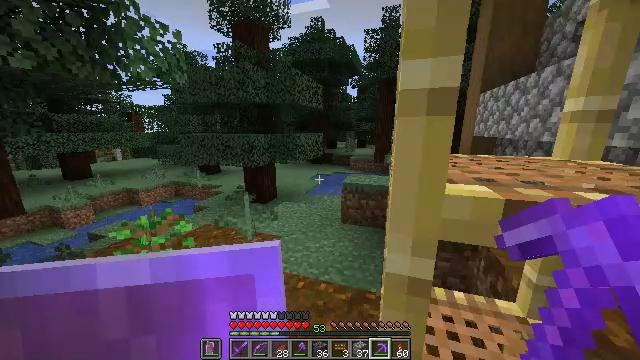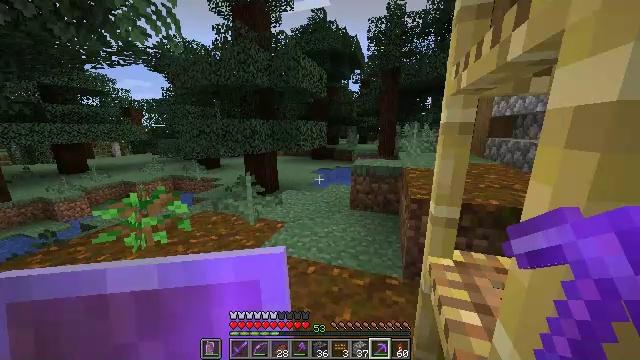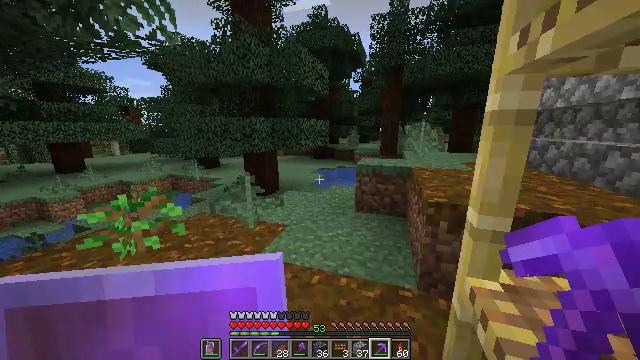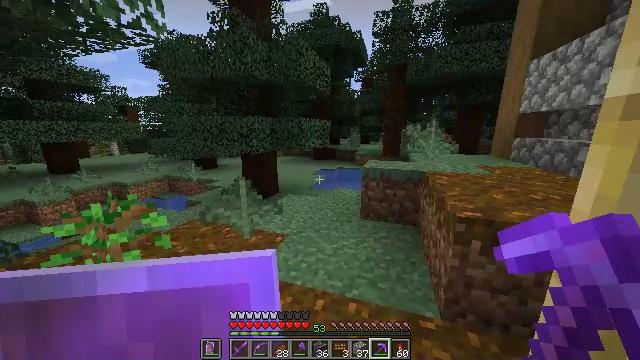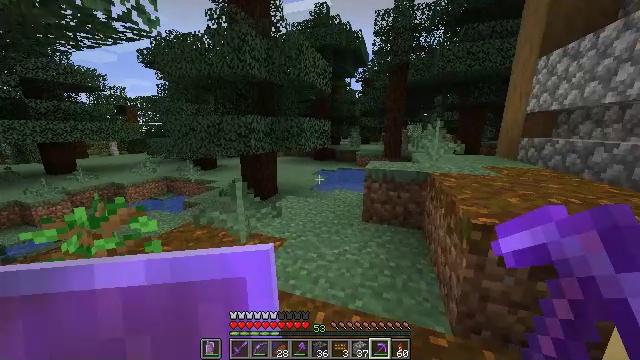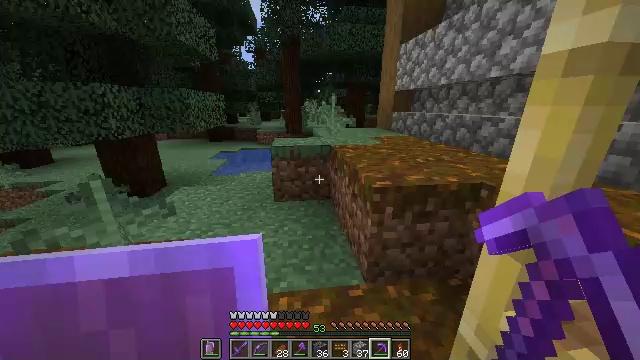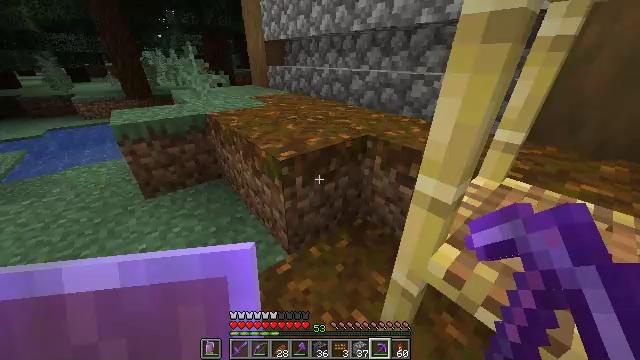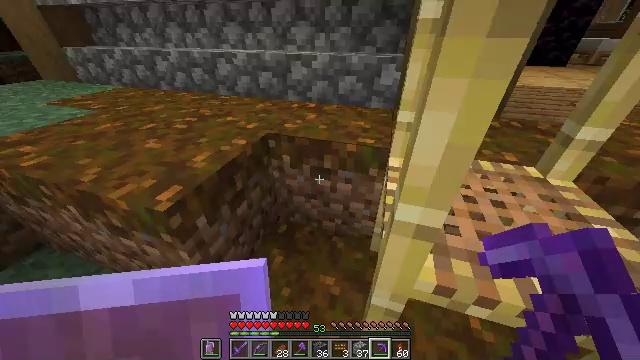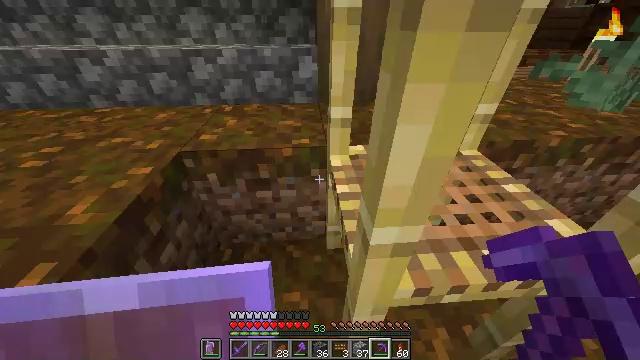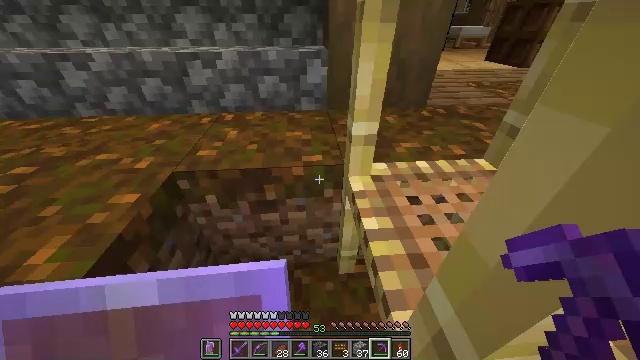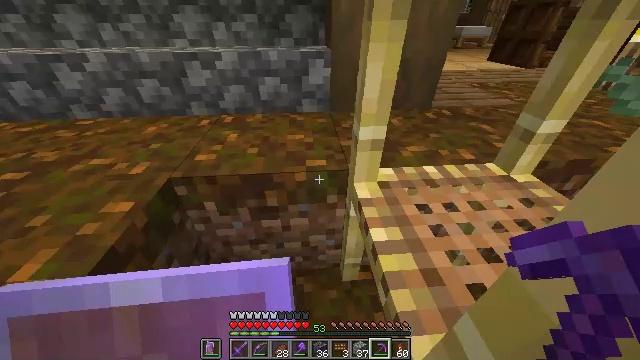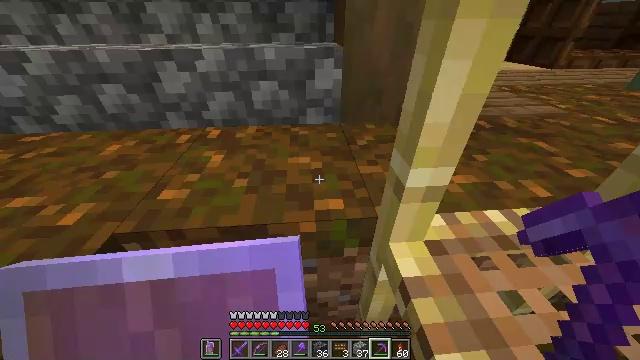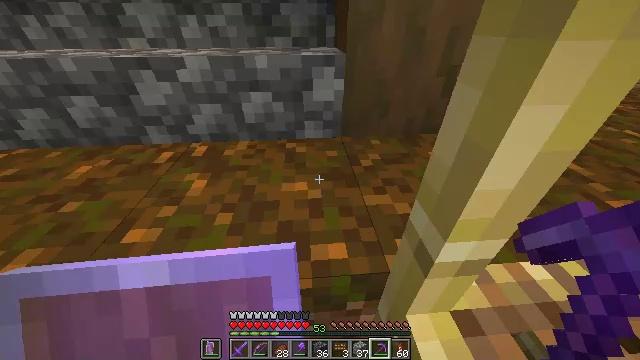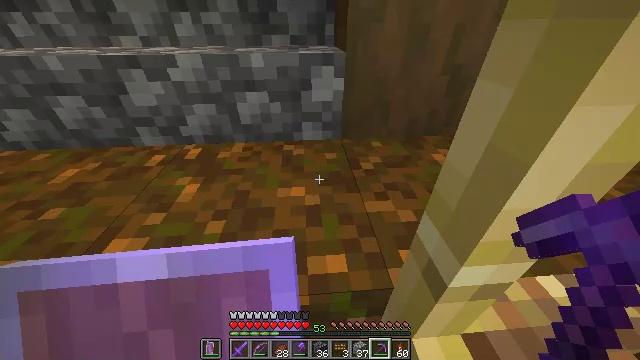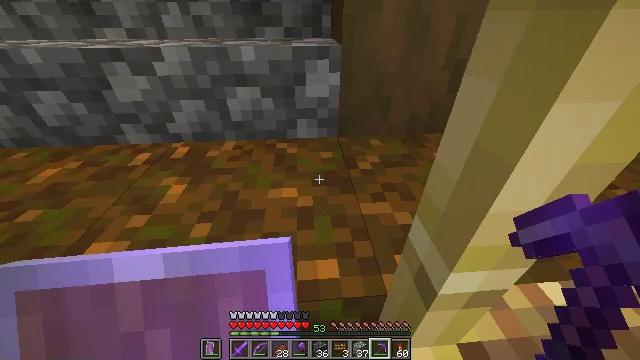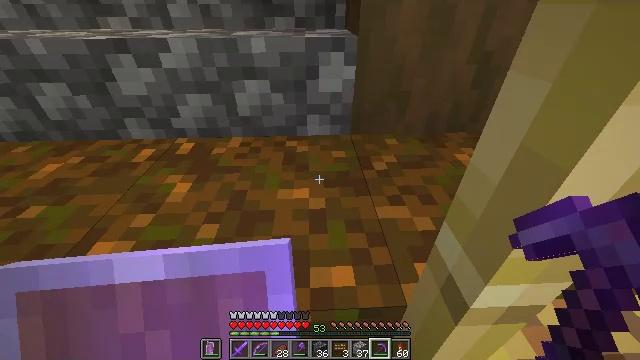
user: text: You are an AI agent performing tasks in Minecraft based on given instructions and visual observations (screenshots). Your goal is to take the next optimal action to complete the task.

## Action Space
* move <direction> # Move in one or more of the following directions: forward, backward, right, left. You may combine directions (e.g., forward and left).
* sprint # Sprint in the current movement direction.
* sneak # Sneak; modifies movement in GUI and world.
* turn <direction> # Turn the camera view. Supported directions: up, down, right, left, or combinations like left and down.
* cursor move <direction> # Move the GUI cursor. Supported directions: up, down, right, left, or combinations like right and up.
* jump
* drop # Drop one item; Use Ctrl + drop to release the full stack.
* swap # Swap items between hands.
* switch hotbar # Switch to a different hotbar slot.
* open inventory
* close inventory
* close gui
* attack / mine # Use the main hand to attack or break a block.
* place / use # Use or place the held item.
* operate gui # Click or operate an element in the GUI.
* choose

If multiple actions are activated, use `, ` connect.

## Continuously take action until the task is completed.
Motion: motion action
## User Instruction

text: Break the cobblestone stairs for materials.
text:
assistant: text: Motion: move forward, sprint
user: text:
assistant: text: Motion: move forward, sprint
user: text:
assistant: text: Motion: move forward, sprint
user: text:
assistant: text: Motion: move forward, sprint
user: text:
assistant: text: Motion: move forward, sprint, turn right and down
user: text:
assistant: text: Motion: move forward, sprint, turn right and down
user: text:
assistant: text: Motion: move forward, sprint, turn right and down
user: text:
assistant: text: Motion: move forward, sprint, turn right and down
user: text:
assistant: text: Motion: move forward
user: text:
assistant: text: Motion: move forward
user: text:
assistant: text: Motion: move forward
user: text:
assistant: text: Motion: move forward
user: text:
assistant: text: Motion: move forward
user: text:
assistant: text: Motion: move forward
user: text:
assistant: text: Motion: move forward and move left, turn left
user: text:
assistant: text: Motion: move forward and move left
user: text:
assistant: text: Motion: move forward and move left
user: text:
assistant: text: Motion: move forward and move left, jump
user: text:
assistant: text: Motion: move forward, jump
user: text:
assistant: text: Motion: move forward, jump
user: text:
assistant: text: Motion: move forward
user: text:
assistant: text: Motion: no_op
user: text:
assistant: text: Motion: no_op
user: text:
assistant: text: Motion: no_op
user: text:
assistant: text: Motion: no_op
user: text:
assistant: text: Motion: turn right
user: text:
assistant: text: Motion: no_op
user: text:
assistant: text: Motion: no_op
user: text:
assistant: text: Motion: sneak
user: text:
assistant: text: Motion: sneak